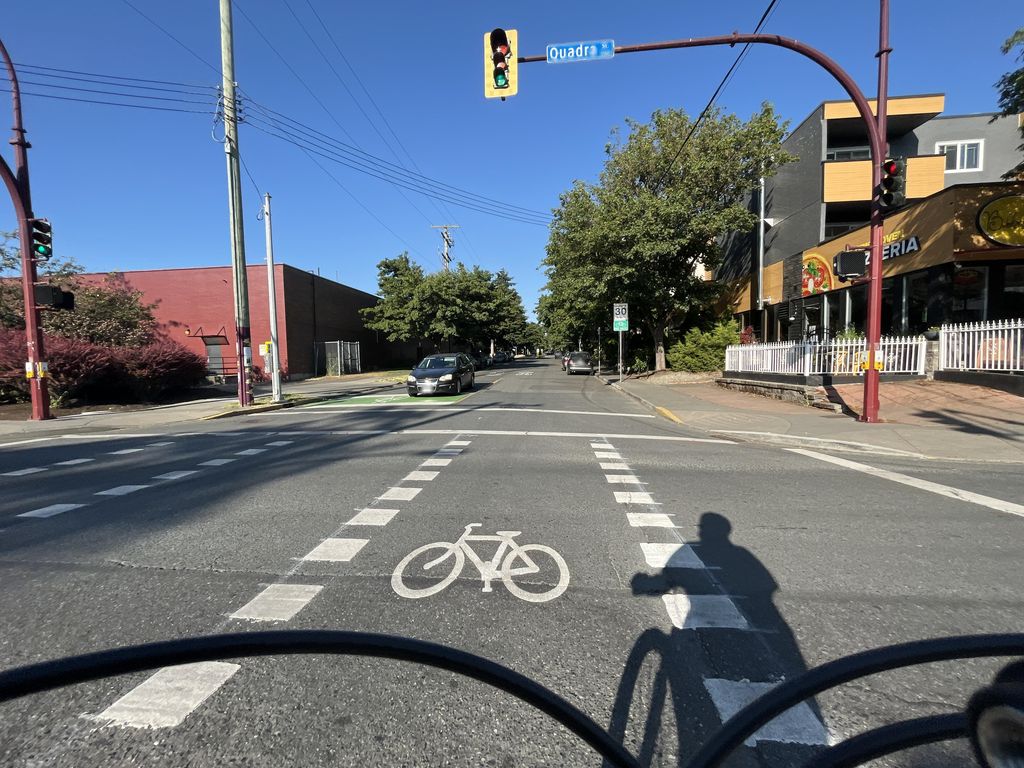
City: victoria